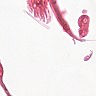
Metastatic tissue present: no